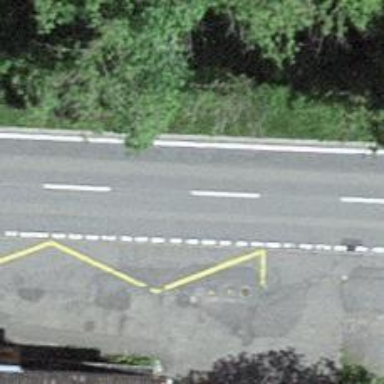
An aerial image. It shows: Bus stop with designated public transport stop position.